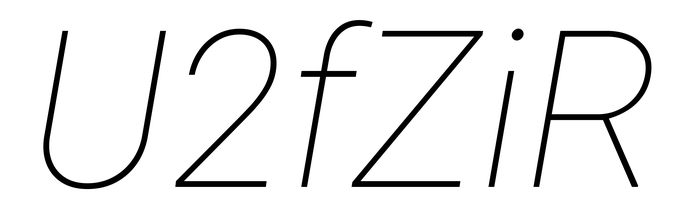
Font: Roboto-Italic_Thin_Italic